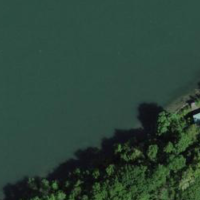
EUNIS habitat code: 15
Species observed at this site:
Prunus padus